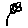
Label: flower